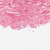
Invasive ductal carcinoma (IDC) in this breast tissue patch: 0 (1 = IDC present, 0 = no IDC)